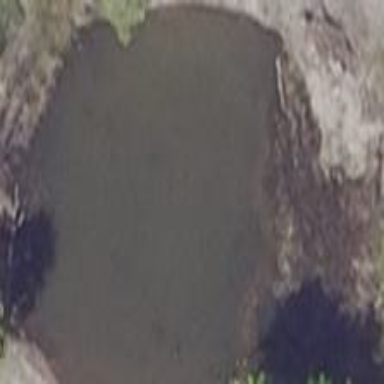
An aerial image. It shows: Serene pond surrounded by nature.